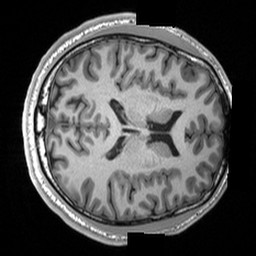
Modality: T1w
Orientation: axial
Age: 24
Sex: male
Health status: healthy
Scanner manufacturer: siemens
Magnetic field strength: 3 T
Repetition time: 2 s
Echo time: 0.00203 s